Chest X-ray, PA view. Patient: 56 years old, sex M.
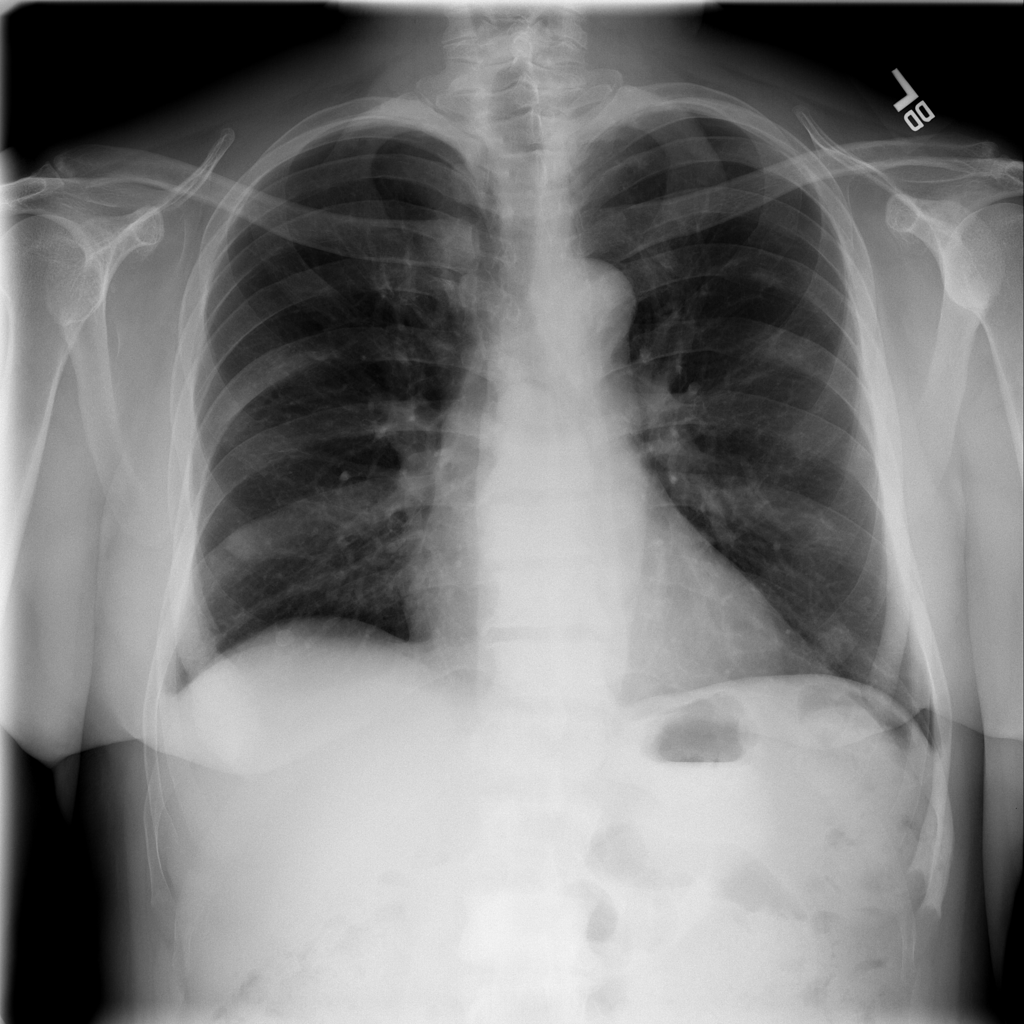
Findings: Emphysema